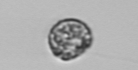
Label: coccolithophorid